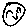
Label: smiley face